Interaction volume radius: 10 \u00c5
Interaction volume height: 35 \u00c5
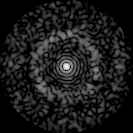
Disorder parameter: 0.7946